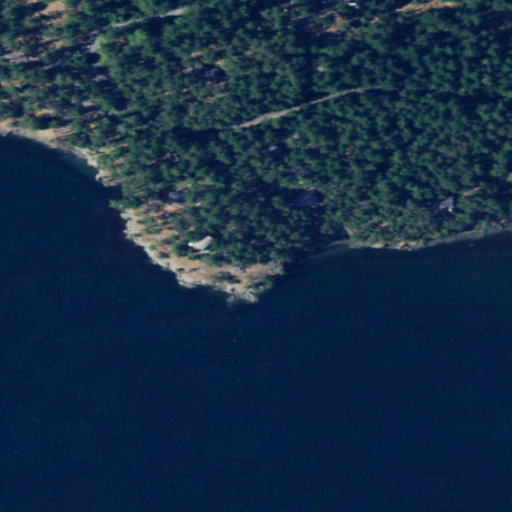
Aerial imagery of cape in Washington named Steep Point containing open water, evergreen forest, open development, low intensity development, barren land, and herbaceous wetlands